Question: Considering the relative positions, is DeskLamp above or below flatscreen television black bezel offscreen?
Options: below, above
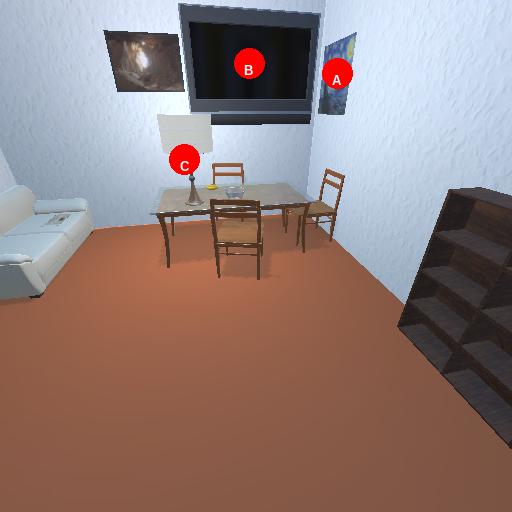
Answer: below